Question: I am drawing a polyline in my leaflet map. I am keeping the stroke width high for my purpose. But with this large stroke width i see that the polyline is rounded at the corners. But i don't want the round edges. The image below shows the round corners. How can i make the edges rectangular so that the line looks like a rectangle.

Here is the code i am using for generating the polyline.
'''
var pointA = new L.LatLng(lat1, lon1);
var pointB = new L.LatLng(lat2, lon2);
var pointList = [pointA, pointB];
var brokenroad = new L.Polyline(pointList {
color: 'red',
weight: 40,
opacity: 0.5,
smoothFactor: 1
});
map.addLayer(firstpolyline);
'''
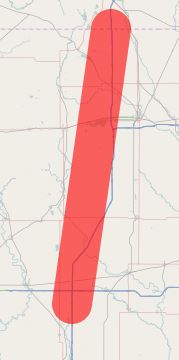
Answer: I have found the answer and its working. My updated code is
'''
var pointA = new L.LatLng(lat1, lon1);
var pointB = new L.LatLng(lat2, lon2);
var pointList = [pointA, pointB];
var brokenroad = new L.Polyline(pointList {
color: 'red',
weight: 40,
opacity: 0.5,
lineCap: "square",
smoothFactor: 1
});
map.addLayer(firstpolyline);
'''